Aerial crown-view tile of a tropical tree (Barro Colorado Island, Panama), acquired 20240716:
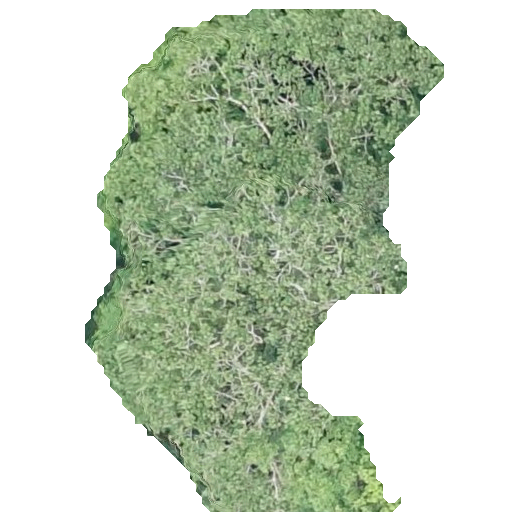
Species: Sterculia apetala
GBIF accepted scientific name: Sterculia apetala
Crown area: 199.886 m²